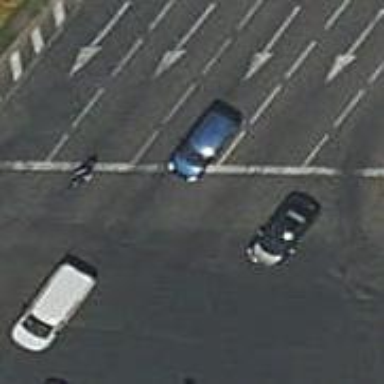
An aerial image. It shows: Road with traffic signals.